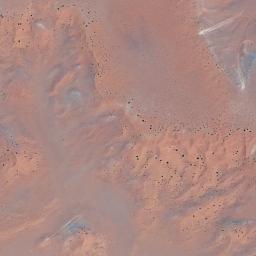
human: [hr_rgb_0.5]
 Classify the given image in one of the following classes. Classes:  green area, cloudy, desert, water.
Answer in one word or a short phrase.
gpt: desert